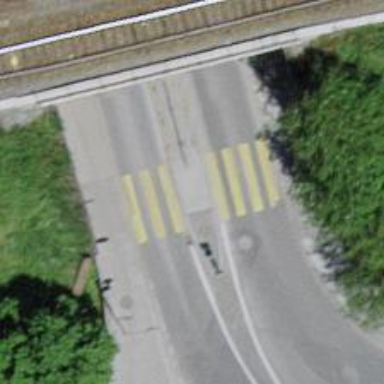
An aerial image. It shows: Uncontrolled zebra crossing with marked island on the road.